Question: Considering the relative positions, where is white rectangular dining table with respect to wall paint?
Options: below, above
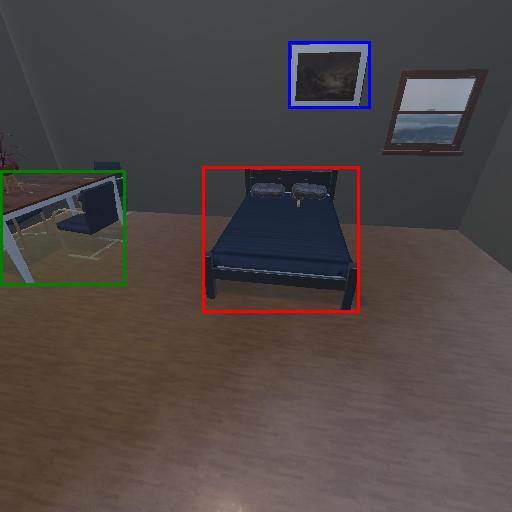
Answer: below